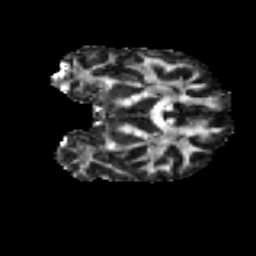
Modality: FA
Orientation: coronal
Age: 26
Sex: female
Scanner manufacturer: ge
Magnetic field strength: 3 T
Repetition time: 7.8 s
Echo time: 0.0606 s